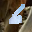
Label: 6